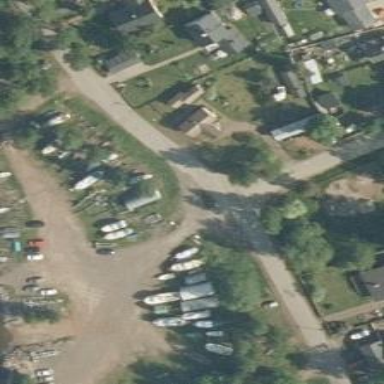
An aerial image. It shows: Boatyard along the waterway.